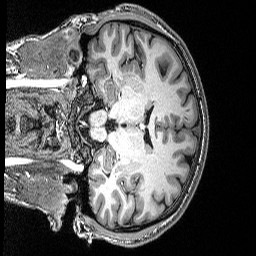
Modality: T1w
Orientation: coronal
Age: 28
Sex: male